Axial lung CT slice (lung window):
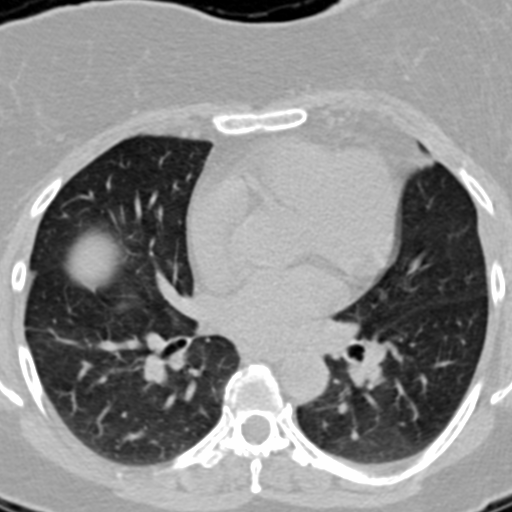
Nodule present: no